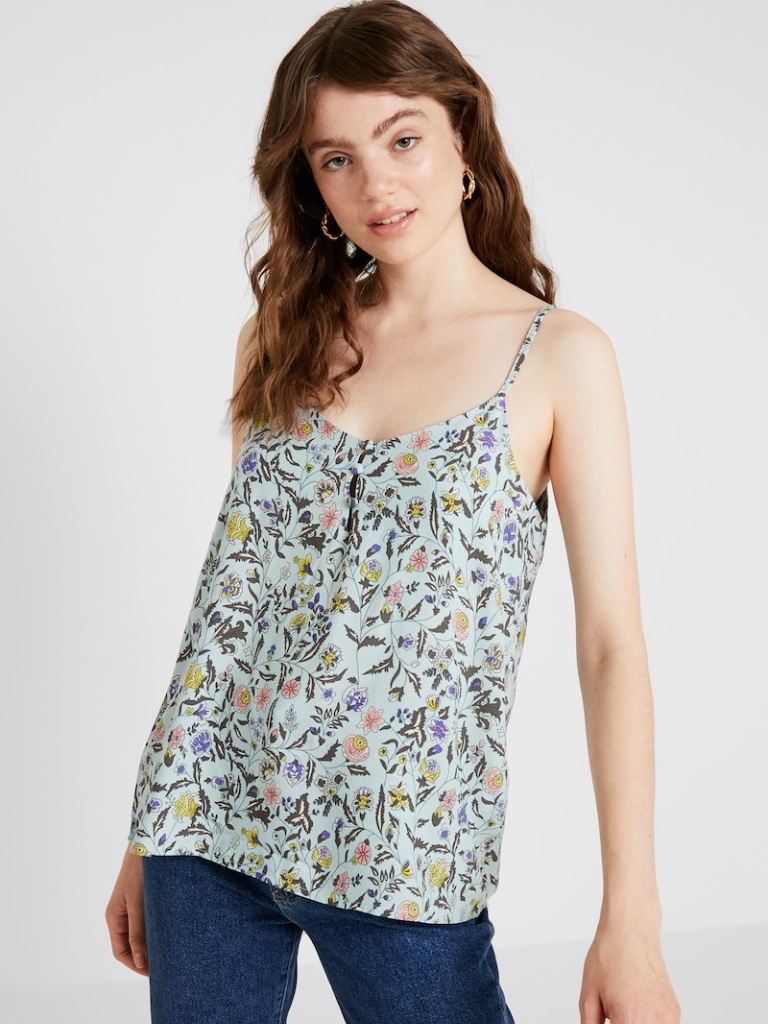
cotton relaxed sleeveless hip length Untucked v-neck camisole